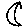
Label: moon